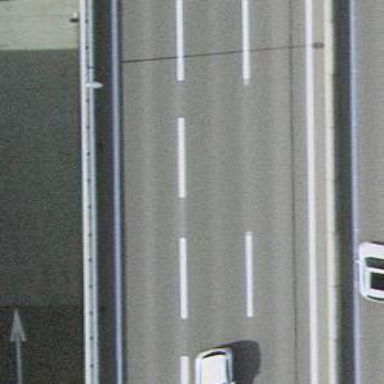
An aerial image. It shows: Viaduct bridge on asphalt motorway.